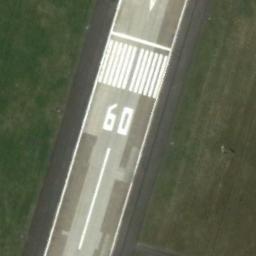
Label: runway